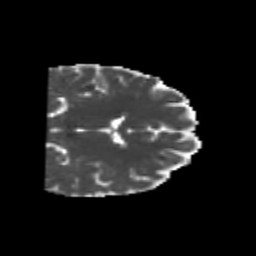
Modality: MD
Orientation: coronal
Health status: healthy
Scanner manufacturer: philips
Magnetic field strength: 3 T
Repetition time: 6.964 s
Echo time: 0.092 s